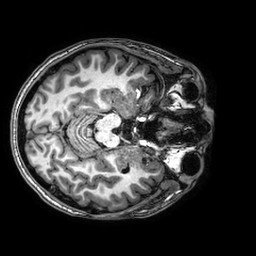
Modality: T1w
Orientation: axial
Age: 22
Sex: male
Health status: healthy